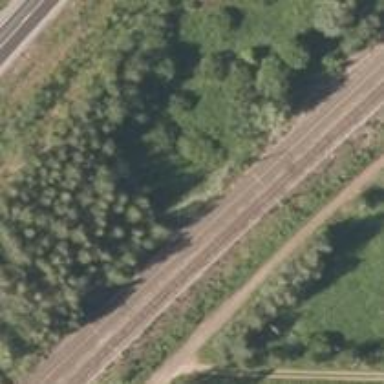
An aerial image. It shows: Electrified rail siding with contact line.